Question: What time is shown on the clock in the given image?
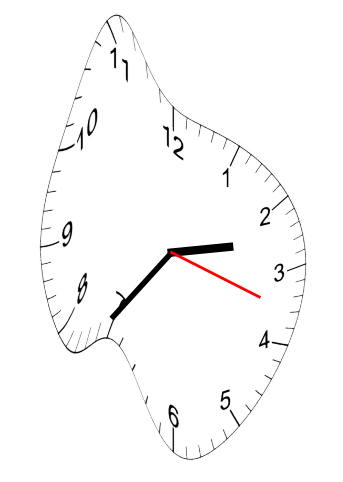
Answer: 02:36:18